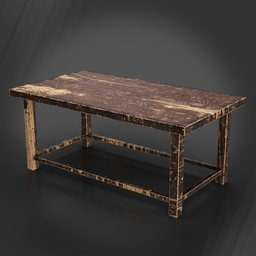
Label: furniture